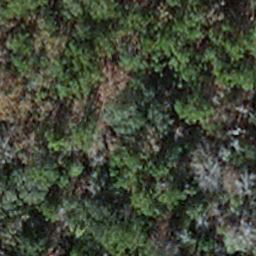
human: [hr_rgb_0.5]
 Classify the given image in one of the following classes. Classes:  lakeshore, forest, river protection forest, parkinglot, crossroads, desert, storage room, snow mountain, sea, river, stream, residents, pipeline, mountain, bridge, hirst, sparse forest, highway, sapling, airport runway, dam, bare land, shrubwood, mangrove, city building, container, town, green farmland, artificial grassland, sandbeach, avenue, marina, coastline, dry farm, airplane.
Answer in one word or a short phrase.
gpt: sapling